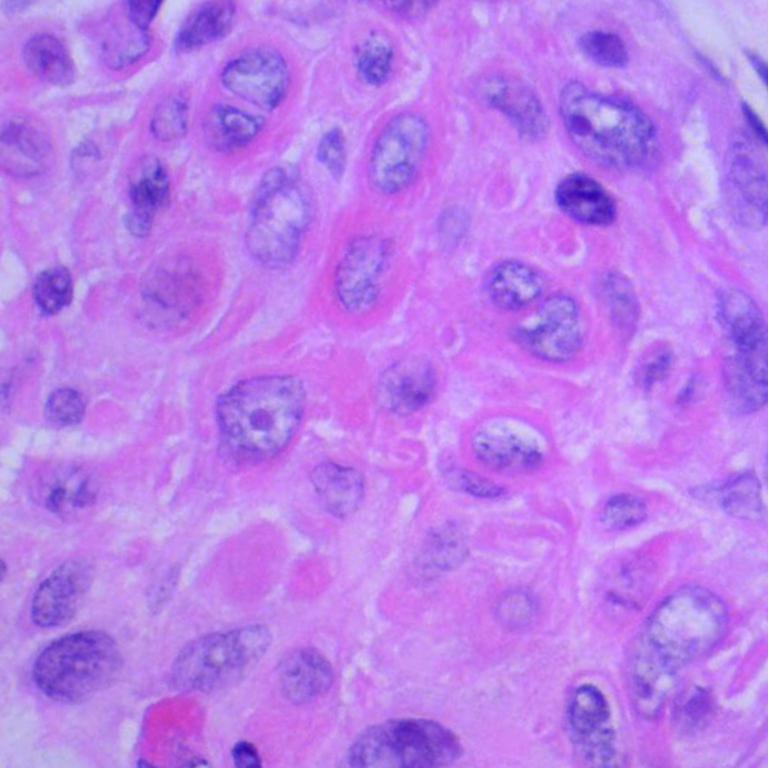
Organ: lung
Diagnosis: squamous carcinomas